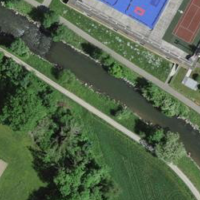
EUNIS habitat code: 25
Species observed at this site:
Salvia pratensis